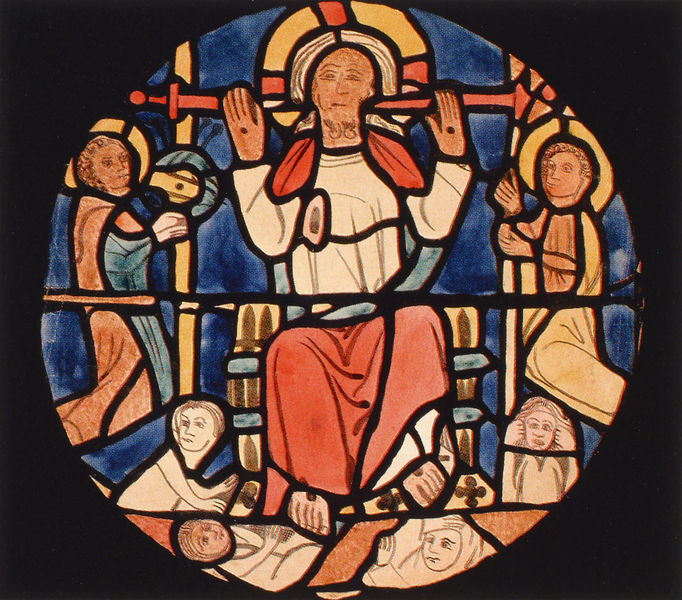
Titel: Christologischer Zyklus aus dem Altenberger Chorachsenfenster
Institution: Braunfels, Sammlung Schloss Solms-Braunfels
Schlagwörter: blau, fuß, frauen, fenster, glas, männer, rot, hände, gold, stab, farben, thron, trohn, beten, heiligenschein, christus, jesus, stigmata, wunden, wundmale, heilige, jünger, heilig, maria, anbetung, apostel